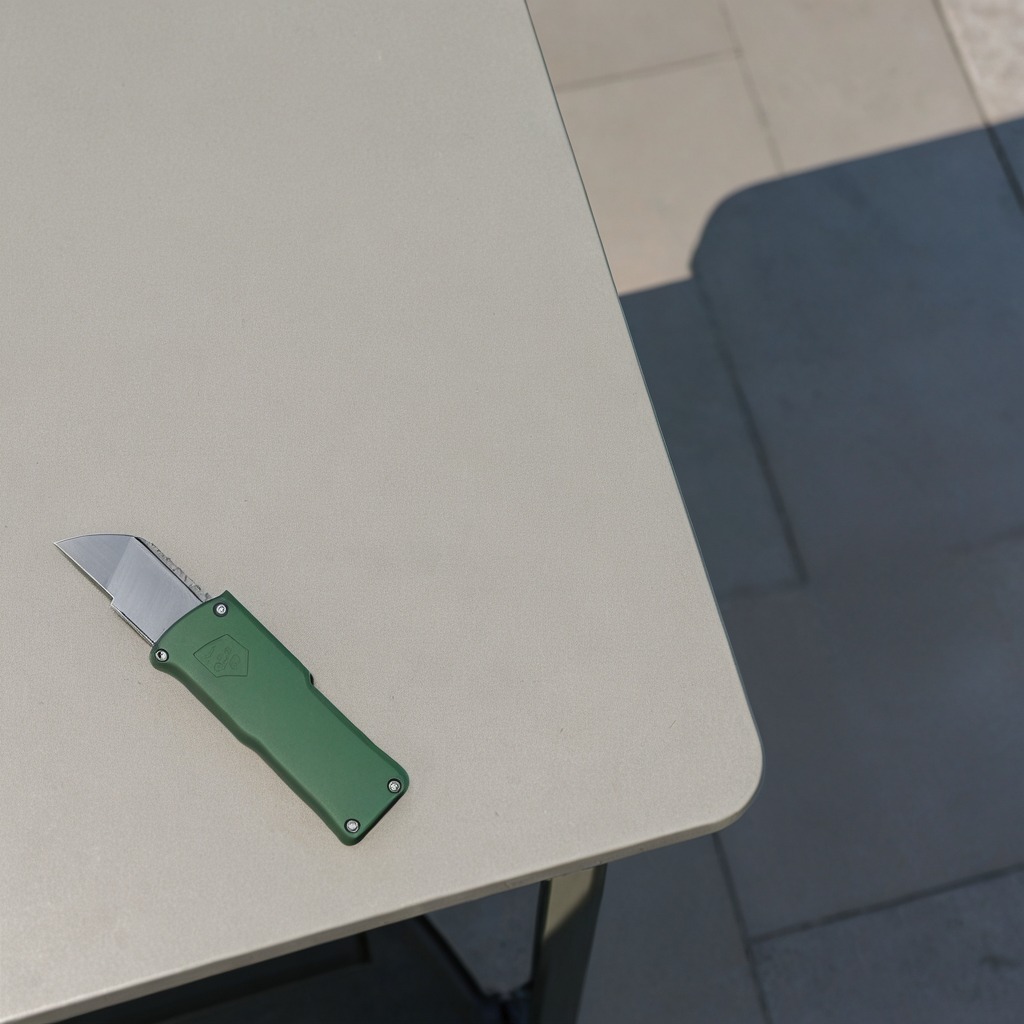
A utility knife is lying on the table.